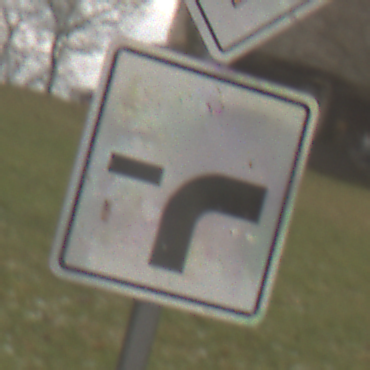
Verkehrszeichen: VerlaufVorfahrtsstrasse9
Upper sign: Vorfahrtsstrasse
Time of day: Midday
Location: Outdoor (Nature)
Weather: Overcast
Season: NotSpecified
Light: Natural